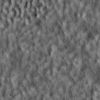
Label: not_dusty